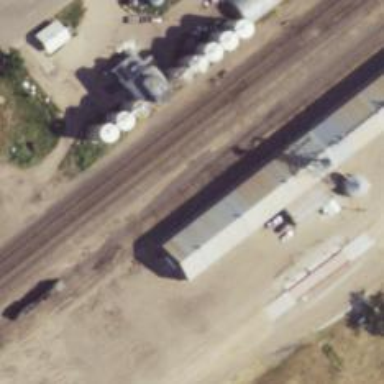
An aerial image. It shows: Railway siding for service.